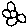
Label: flower